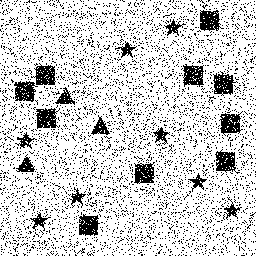
Squares: 10
Triangles: 3
Stars: 8
Total shapes: 21